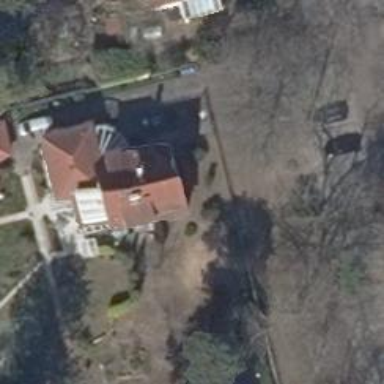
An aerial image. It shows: Detached building with gabled roof.